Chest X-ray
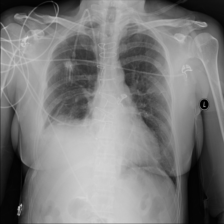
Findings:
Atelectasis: negative
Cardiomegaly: negative
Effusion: negative
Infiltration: negative
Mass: negative
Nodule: negative
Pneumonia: negative
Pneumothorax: negative
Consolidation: negative
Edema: negative
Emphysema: negative
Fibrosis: negative
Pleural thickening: negative
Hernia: negative